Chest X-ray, AP view. Patient: 65 years old, sex F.
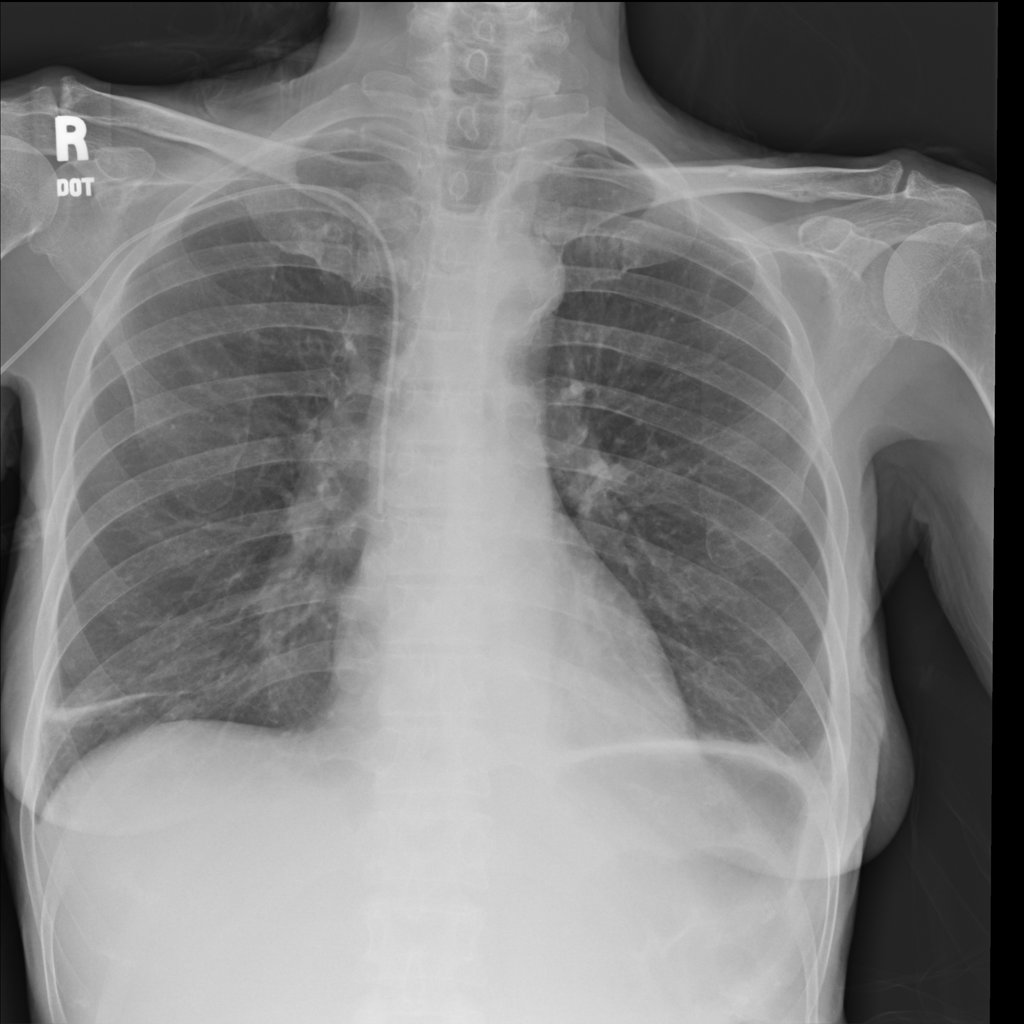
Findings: Atelectasis